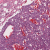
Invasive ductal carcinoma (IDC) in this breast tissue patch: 1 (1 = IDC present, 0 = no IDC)